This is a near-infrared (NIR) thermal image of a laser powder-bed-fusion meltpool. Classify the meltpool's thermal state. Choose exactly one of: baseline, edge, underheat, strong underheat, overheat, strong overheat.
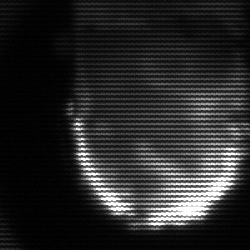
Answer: baseline